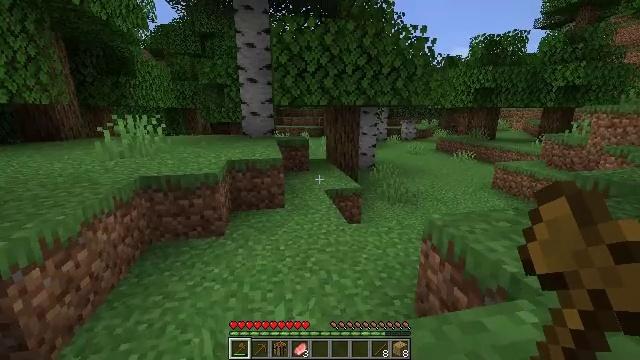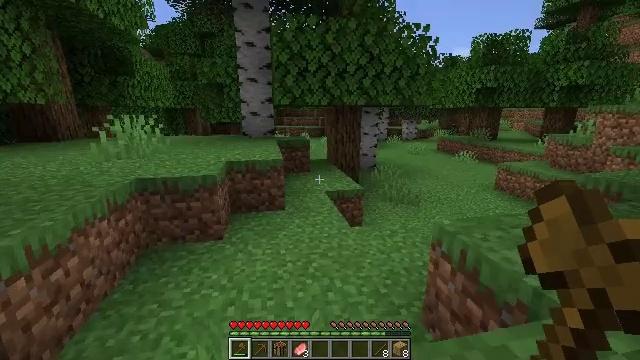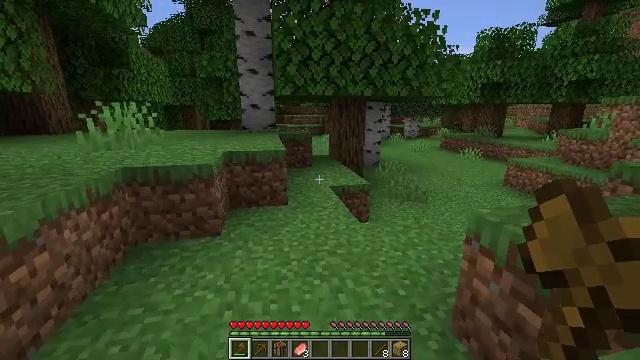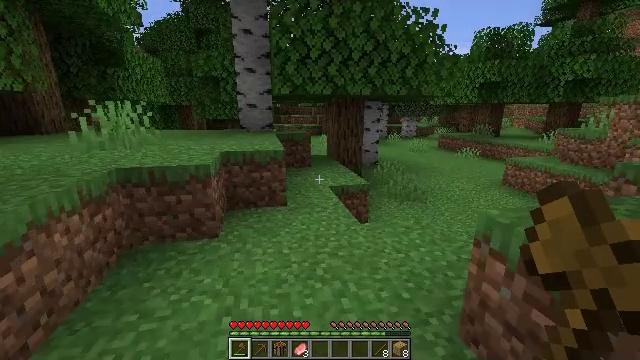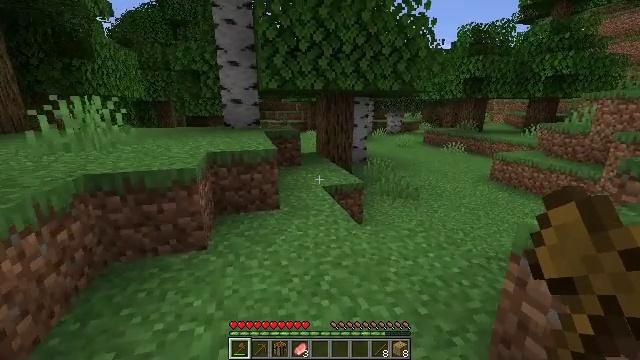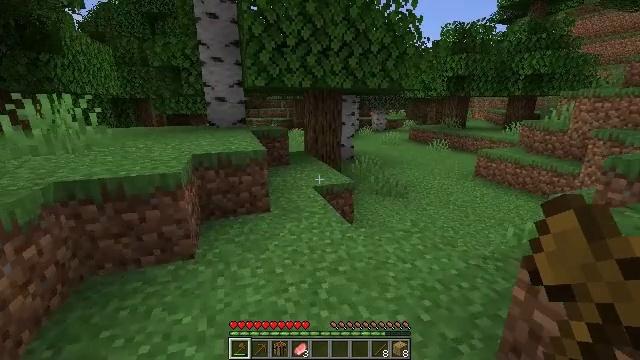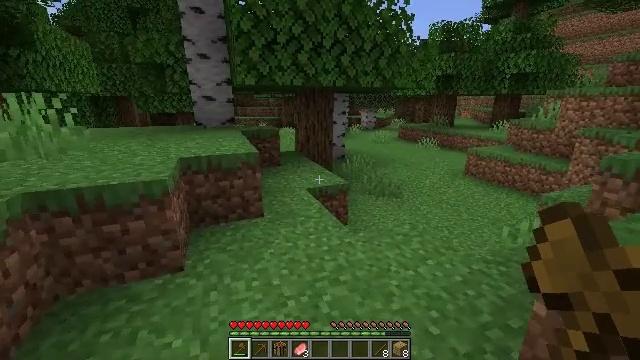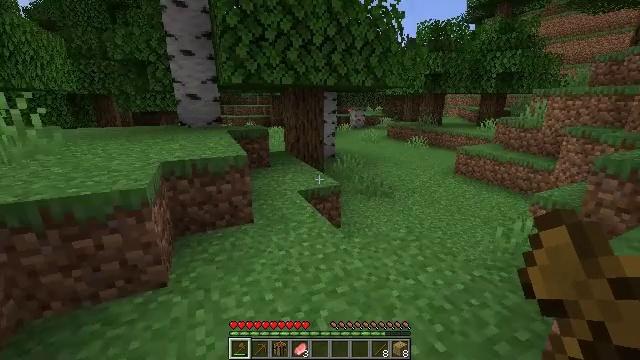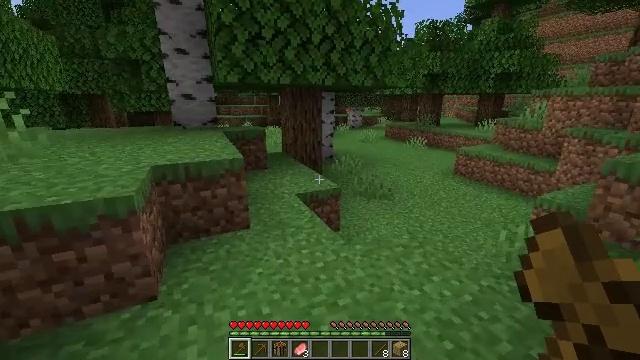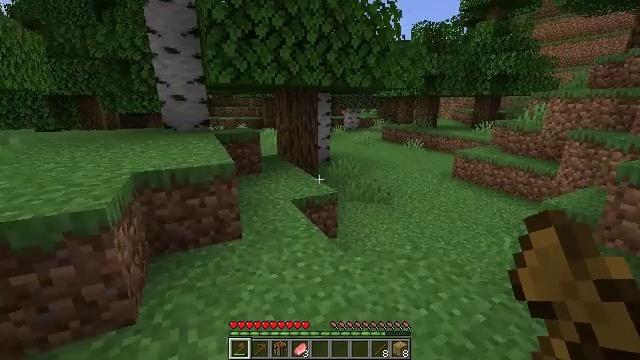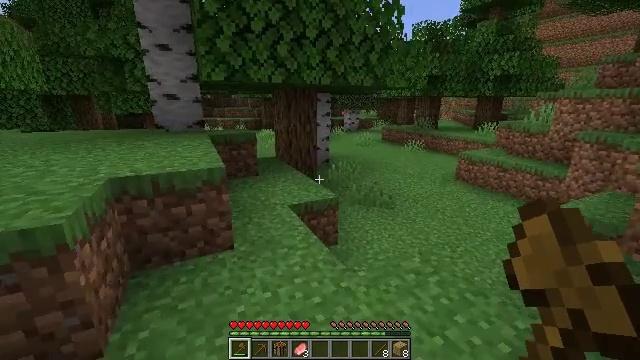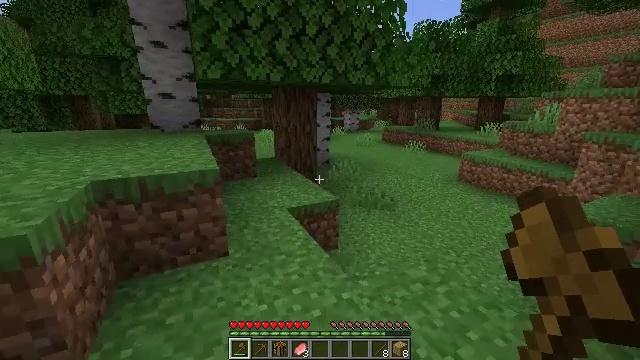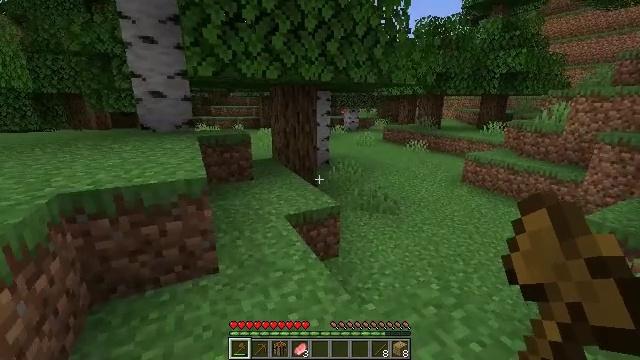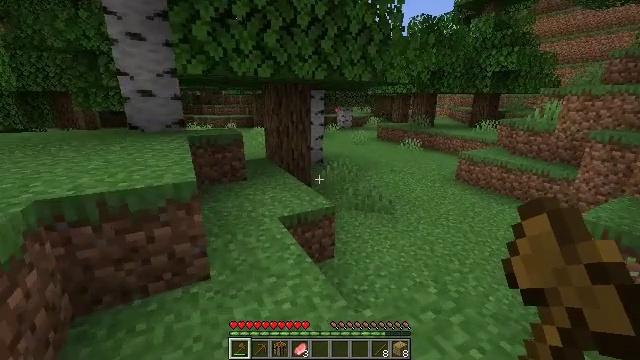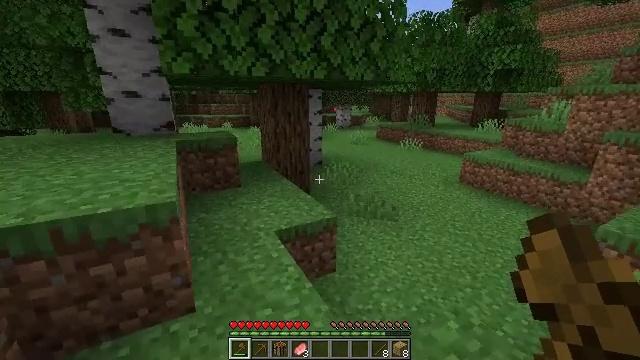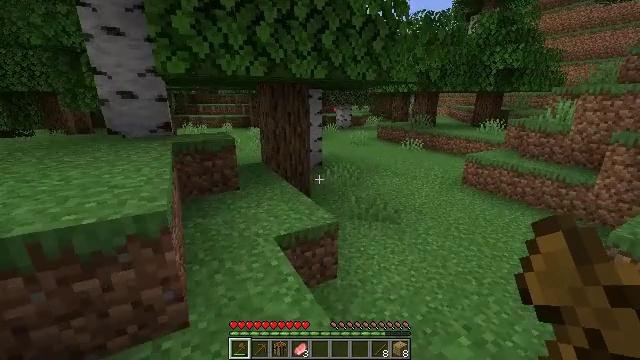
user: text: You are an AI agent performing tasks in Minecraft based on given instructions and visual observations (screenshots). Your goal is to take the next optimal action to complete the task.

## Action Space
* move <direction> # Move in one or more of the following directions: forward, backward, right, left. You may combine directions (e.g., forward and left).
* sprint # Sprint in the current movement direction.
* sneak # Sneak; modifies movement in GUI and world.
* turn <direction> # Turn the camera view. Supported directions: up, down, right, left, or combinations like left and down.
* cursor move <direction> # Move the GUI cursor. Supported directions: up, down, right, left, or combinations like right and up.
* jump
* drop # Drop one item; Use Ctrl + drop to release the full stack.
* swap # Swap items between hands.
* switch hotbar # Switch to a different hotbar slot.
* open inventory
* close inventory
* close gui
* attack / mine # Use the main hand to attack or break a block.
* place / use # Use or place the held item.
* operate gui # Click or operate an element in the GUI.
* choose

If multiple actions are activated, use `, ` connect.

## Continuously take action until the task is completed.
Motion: motion action
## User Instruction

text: Collect the poppy by clicking on it.
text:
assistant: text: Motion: move forward and move left
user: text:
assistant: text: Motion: move forward and move left
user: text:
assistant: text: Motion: move forward and move left
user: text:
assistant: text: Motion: move forward and move left, turn right
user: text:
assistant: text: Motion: move forward and move left, turn right
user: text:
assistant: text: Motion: move forward, turn right
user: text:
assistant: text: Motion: move forward, turn right
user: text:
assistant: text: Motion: move forward
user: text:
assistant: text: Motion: move forward
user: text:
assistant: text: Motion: move forward
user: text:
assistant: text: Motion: move forward
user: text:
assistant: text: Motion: move forward
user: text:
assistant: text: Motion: move forward, turn right
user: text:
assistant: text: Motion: move forward
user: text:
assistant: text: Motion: move forward
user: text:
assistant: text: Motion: move forward
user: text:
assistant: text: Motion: move forward
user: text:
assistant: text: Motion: move forward, turn right and up
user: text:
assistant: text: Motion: move forward, turn right and up
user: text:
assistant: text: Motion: move forward, turn right and up
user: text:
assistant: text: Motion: move forward
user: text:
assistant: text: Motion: move forward
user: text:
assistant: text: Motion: move forward
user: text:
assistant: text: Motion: move forward
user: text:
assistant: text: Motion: move forward, sprint
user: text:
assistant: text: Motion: move forward, sprint
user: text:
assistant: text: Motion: move forward, sprint
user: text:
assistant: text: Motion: move forward, sprint
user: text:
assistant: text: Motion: move forward, sprint
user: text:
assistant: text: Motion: move forward, sprint